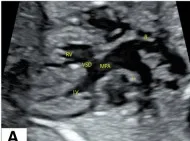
Abnormal cardiac structure and vascular abnormalities in the fetus. (A,B) 2D grayscale images showing d-TGA combined with a VSD.
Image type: radiology (ultrasound)